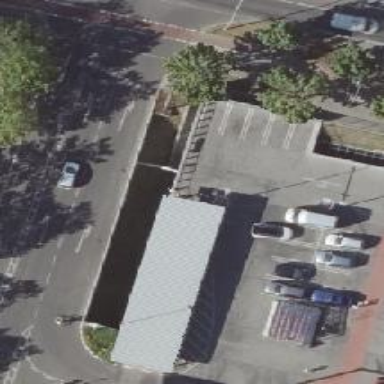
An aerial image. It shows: Asphalt surface leading to parking entrance.